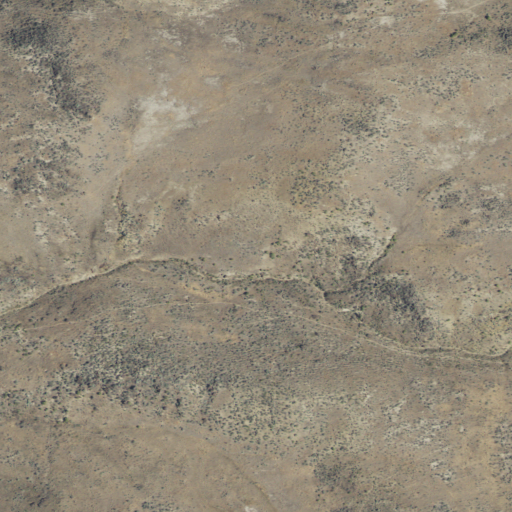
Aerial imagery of depression(s) in Oregon named Sheephead Basin containing grassland and shrub